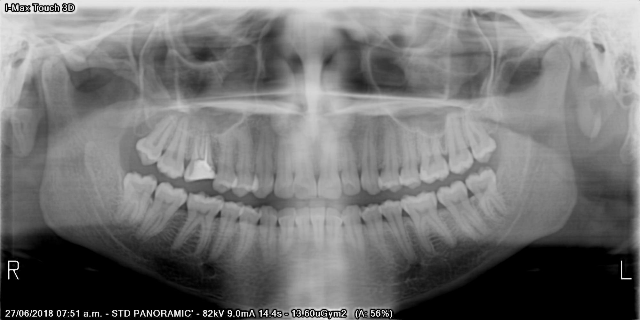
adult